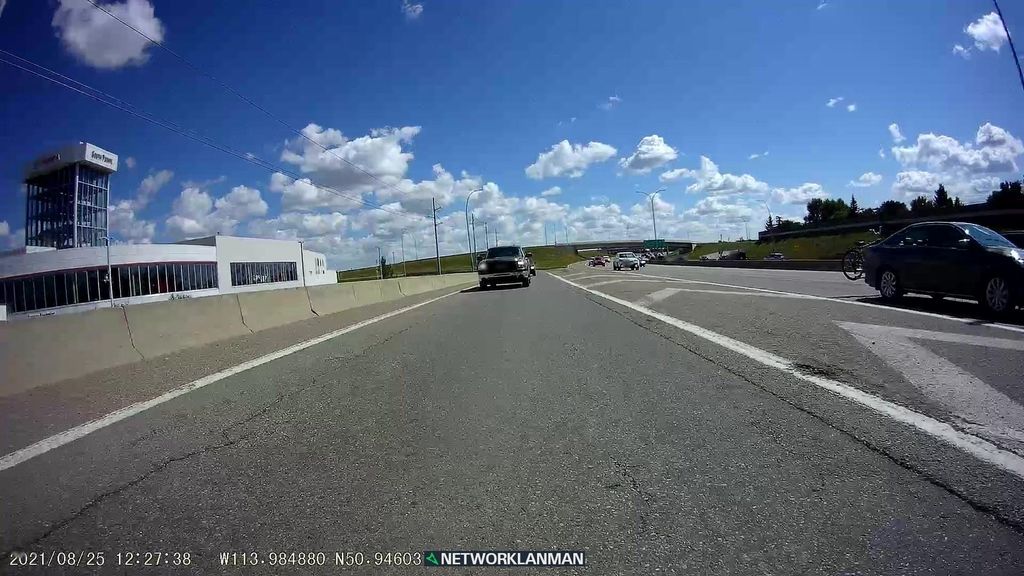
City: calgary